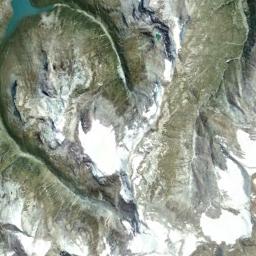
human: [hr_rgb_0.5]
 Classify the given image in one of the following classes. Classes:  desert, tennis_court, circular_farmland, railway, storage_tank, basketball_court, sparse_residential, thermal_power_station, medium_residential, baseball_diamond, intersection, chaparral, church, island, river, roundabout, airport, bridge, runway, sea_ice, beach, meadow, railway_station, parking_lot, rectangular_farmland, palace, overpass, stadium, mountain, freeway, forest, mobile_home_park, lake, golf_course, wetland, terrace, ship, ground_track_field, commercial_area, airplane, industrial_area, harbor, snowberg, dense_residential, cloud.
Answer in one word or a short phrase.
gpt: snowberg